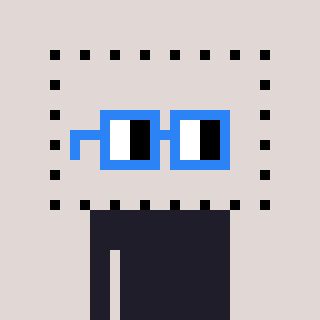
a pixel art character with square blue glasses, a void-shaped head and a green-colored body on a warm background